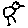
Label: bird